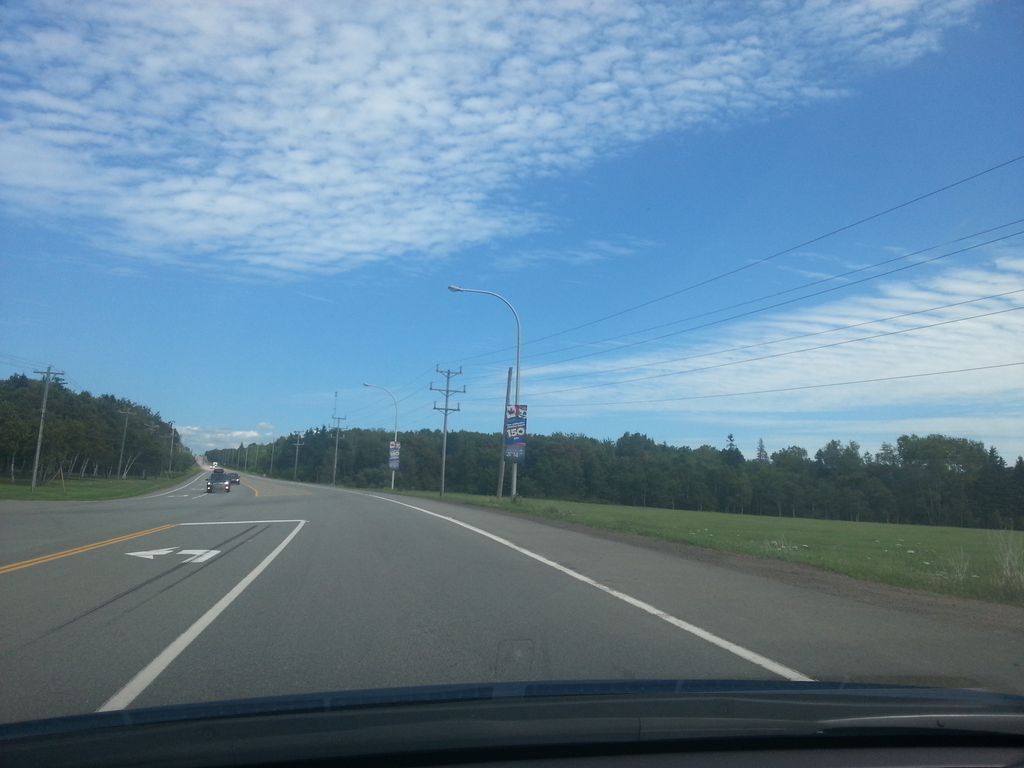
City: charlottetown